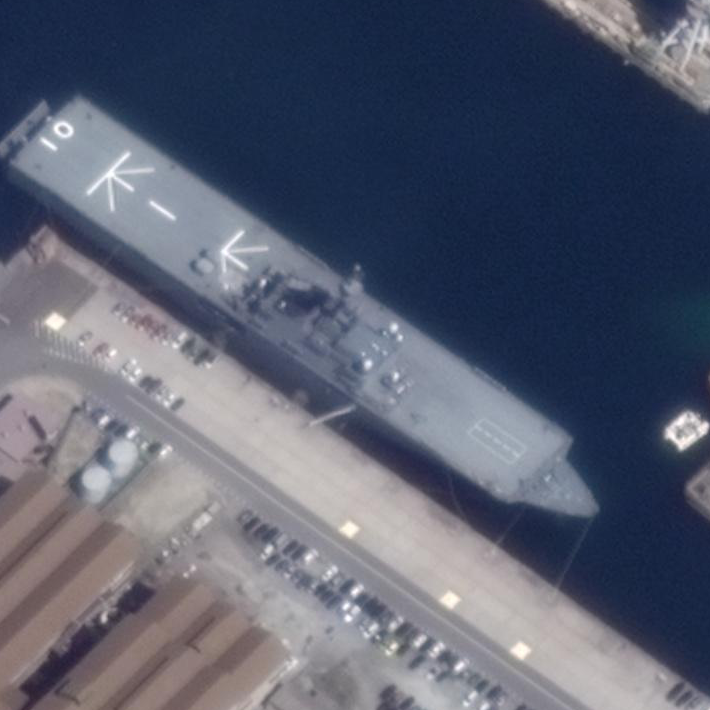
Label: assault